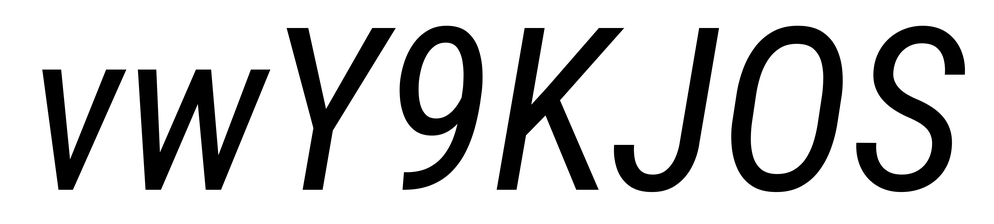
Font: Roboto-Italic_Condensed_Italic